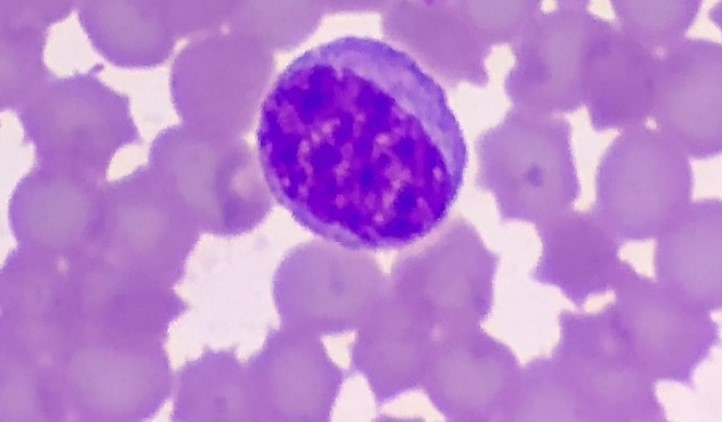
White blood cell type: Lymphocyte